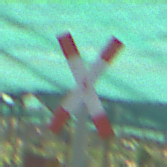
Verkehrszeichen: Andreaskreuz
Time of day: MorningAfternoon
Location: Roofed (Special)
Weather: PartlyCloudy
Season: NotSpecified
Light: Natural